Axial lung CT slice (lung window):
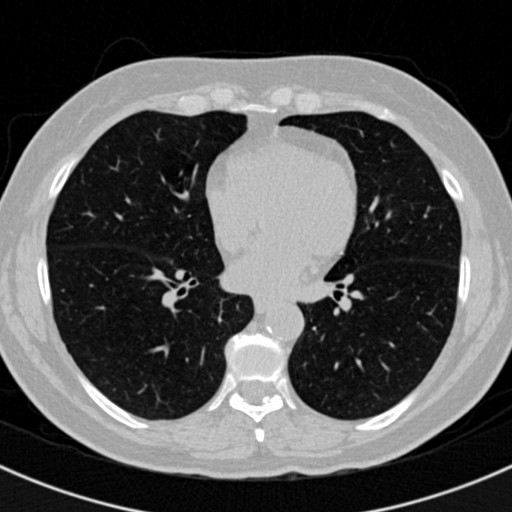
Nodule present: no